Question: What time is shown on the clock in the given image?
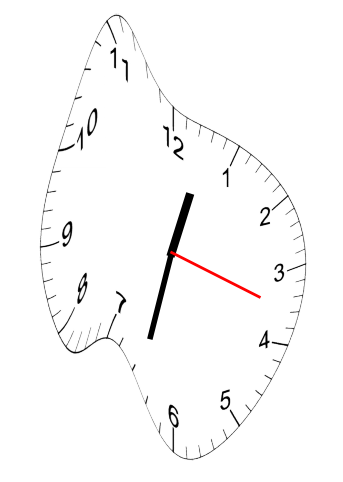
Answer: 12:32:18